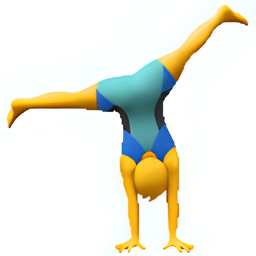
Name: person doing cartwheel
Emoji: 🤸
Group: People & Body
Sub-group: person-sport